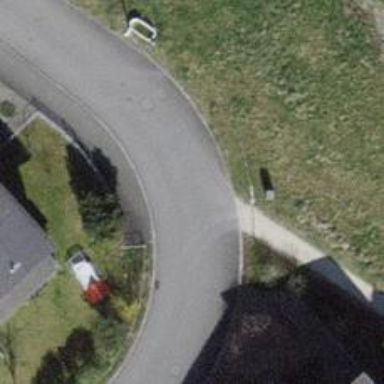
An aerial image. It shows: Sidewalk.